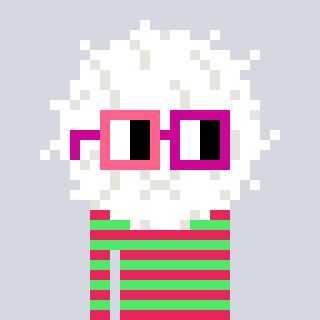
a pixel art character with square pink and red glasses, a cottonball-shaped head and a teal-colored body on a cool background